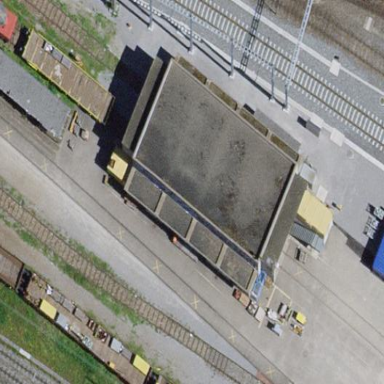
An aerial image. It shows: Transportation building.